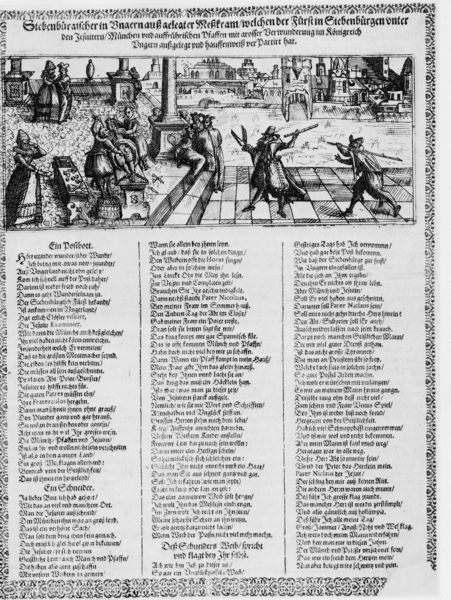
Titel: Siebenbürgischer in Vngern auß gelegter Meßkram
Institution: (Seriendruck)
Schlagwörter: kampf, mann, schatten, umhang, weiß, bäume, frauen, menschen, stadt, frau, grau, hell, hut, kariert, kleid, kleider, männer, schwarz, strasse, szene, säule, säulen, tisch, zeichnung, haus, weg, karo, leute, menge, muster, schachbrett, schachbrettmuster, architektur, geschichte, rahmen, sockel, stein, bild, ferne, häuser, weite, gehen, kirche, boden, drei, paar, personen, blatt, bauern, kinder, stock, terrasse, holzschnitt, schrift, fassade, pflaster, stab, buben, laufen, mauer, grafik, graphik, spalten, platz, bank, rand, figuren, treppe, ornamente, verzierung, deutsch, stufe, stufen, stadtansicht, schere, buch, bürgersteig, balustrade, jungs, druck, druckgraphik, radierung, stich, titel, seite, fliesen, illustration, schwarzweiß, text, waffen, zeitung, bordstein, überschrift, bänke, buchseite, quadrate, gedicht, marktplatz, undeutlich, absatz, schriftstück, schauspieler, kupferstich, turban, vierecke, verse, flugblatt, altdeutsch, aufsatz, zeichung, paare, baluster, stat, männe, päckchen, verkündung, majuskel, seriendruck, überqueren, buchstaben illustration, dtab, kari, siebenbürgen, zu klein, bauernaufstand, schire